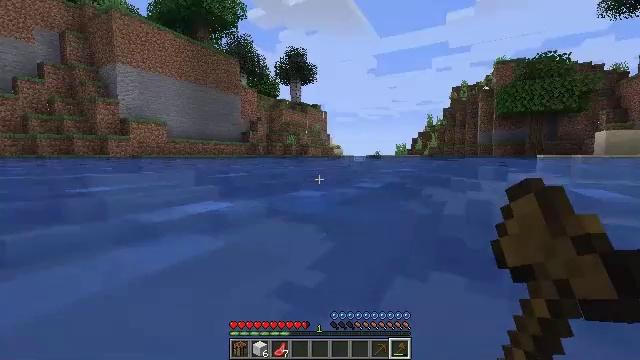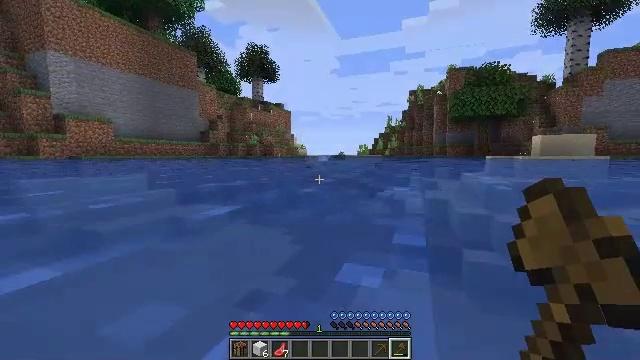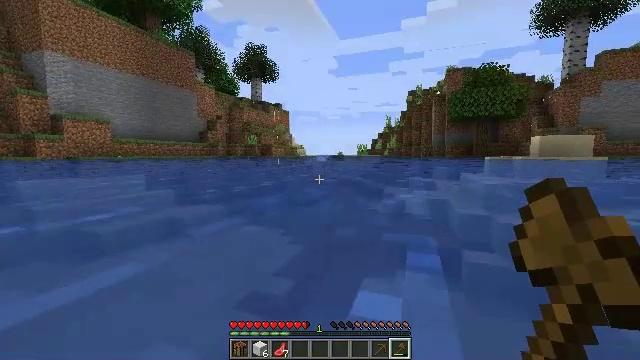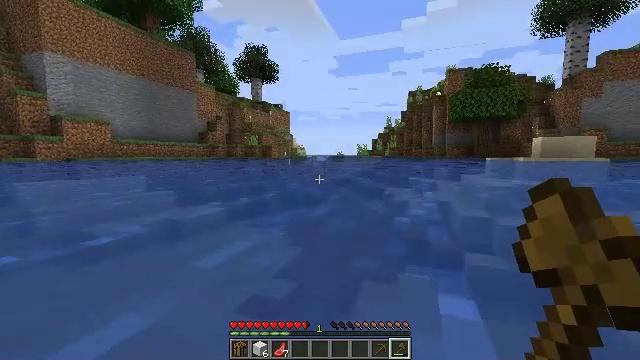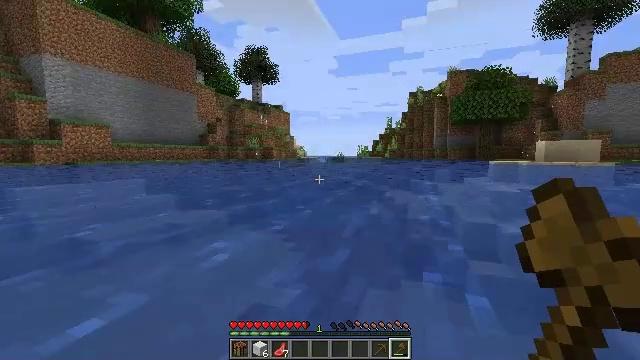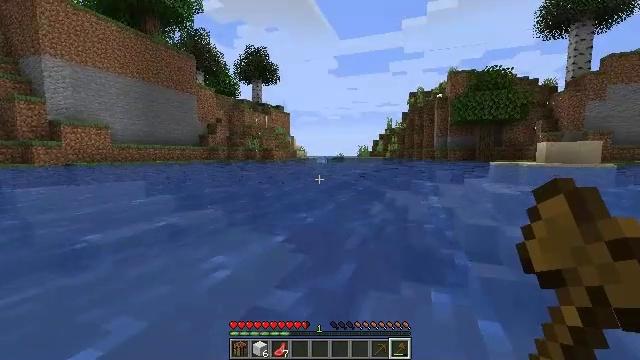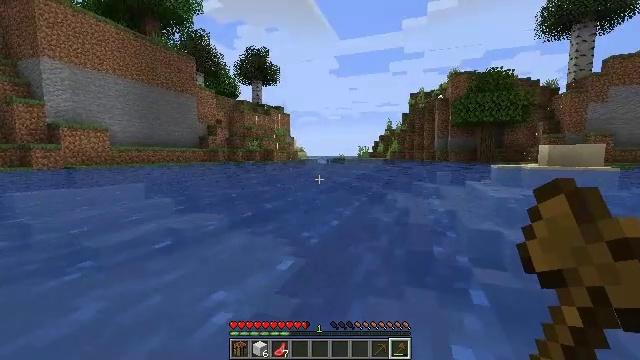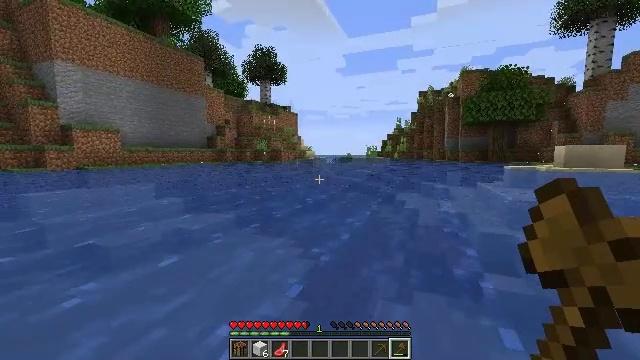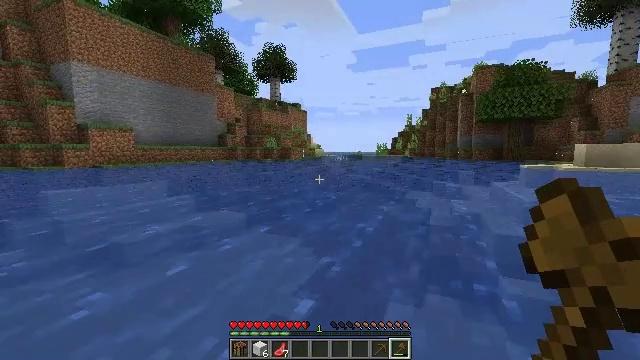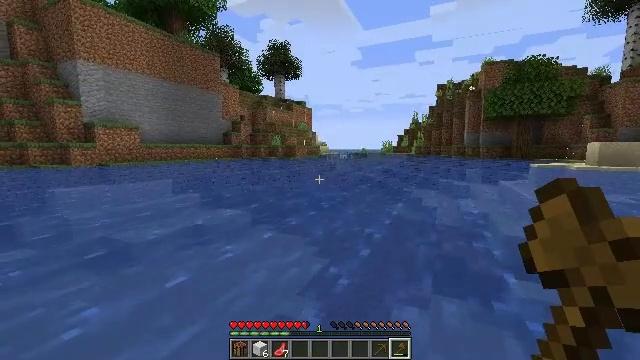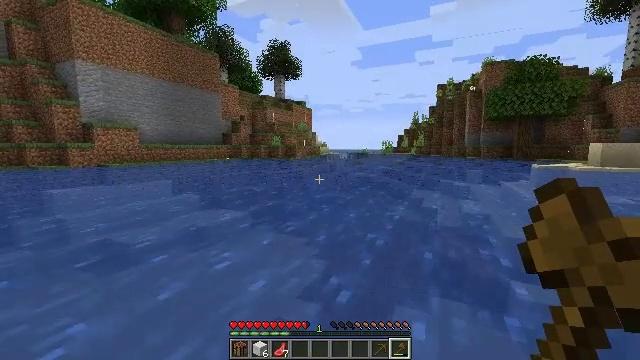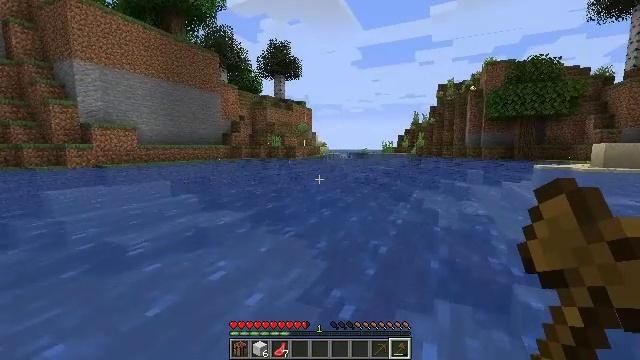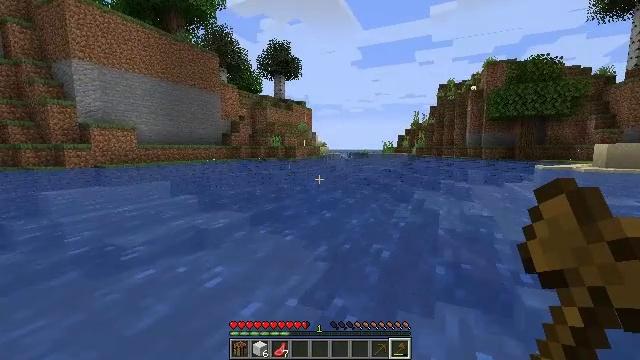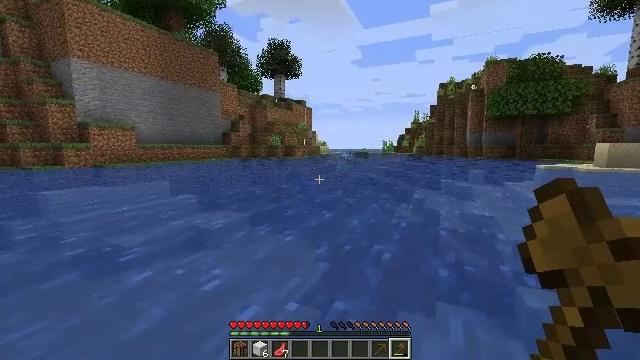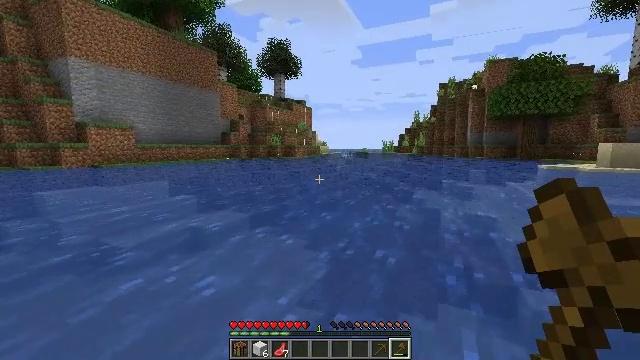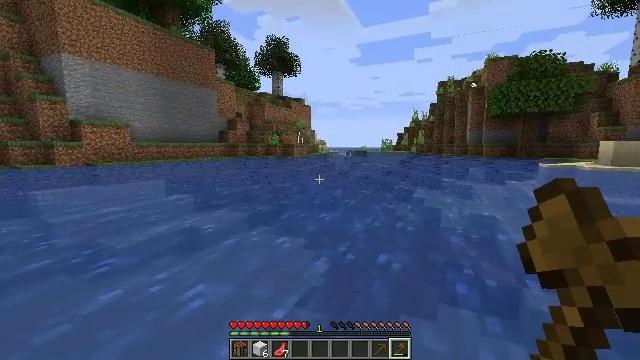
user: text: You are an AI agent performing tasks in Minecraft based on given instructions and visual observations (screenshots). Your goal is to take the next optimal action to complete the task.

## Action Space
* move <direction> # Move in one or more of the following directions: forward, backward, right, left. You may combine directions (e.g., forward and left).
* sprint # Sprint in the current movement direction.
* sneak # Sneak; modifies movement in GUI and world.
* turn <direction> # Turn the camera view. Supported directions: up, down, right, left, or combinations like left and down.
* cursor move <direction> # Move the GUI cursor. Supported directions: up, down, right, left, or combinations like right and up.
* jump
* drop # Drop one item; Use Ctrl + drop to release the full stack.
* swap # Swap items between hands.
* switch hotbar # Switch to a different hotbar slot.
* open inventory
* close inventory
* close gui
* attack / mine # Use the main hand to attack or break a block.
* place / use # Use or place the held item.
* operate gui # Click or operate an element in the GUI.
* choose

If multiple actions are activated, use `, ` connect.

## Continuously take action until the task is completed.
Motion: motion action
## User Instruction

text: Mine the kelp plant underwater.
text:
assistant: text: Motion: move forward, turn right, jump
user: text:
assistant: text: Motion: move forward, jump
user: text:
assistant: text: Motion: move forward, jump
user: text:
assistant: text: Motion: move forward, jump
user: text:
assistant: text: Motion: move forward, jump
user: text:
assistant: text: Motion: move forward
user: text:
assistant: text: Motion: move forward, turn left
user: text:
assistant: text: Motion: move forward, turn left
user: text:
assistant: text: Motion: move forward, turn left
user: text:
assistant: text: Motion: move forward
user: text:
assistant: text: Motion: move forward
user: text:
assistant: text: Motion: move forward
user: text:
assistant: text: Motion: move forward
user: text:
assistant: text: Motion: move forward
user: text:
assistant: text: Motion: move forward, sprint
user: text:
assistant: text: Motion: move forward, sprint, turn right
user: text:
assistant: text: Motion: move forward, sprint, turn right
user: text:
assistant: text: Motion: move forward, sprint
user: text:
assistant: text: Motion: move forward, sprint
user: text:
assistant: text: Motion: move forward, sprint
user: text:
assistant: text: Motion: move forward, sprint
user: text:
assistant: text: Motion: move forward, sprint
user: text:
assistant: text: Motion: move forward, sprint
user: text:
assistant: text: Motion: move forward, sprint
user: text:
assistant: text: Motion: move forward, sprint
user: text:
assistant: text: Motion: move forward, sprint
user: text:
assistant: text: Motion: move forward, sprint
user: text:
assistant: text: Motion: move forward, sprint
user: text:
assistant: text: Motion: move forward, sprint
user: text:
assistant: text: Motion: move forward, sprint